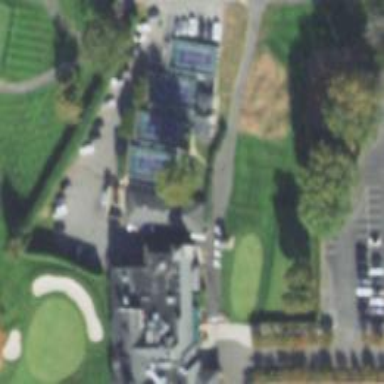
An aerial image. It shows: Service road used as golf cart path.